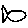
Label: fish